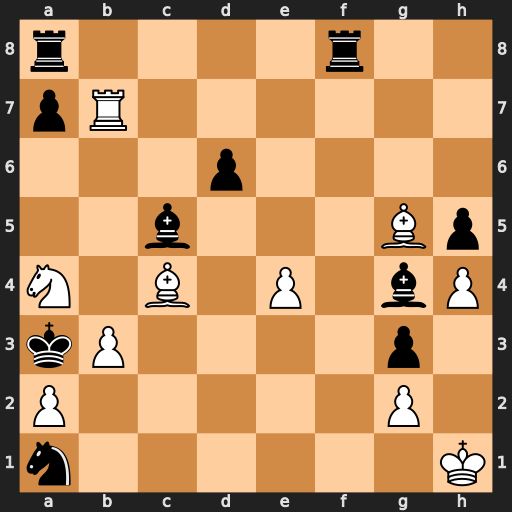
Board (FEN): r4r2/pR6/3p4/2b3Bp/N1B1P1bP/kP4p1/P5P1/n6K
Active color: w
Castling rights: -
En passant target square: -
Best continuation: Bc1+ Kxa2 Nc3#